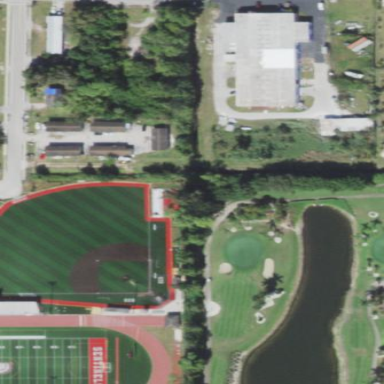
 perfect for sports and leisure activities."